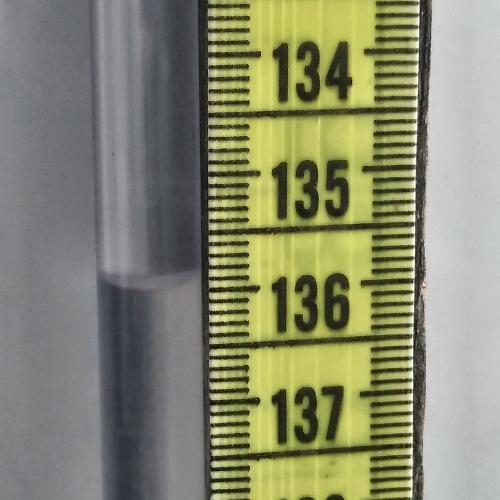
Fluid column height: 135.9 cm